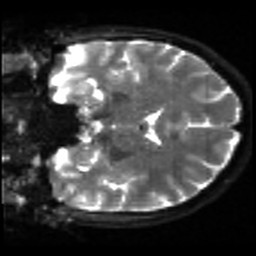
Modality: sbref
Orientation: coronal
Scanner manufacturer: siemens
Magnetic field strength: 3 T
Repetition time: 4 s
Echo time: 0.0594 s